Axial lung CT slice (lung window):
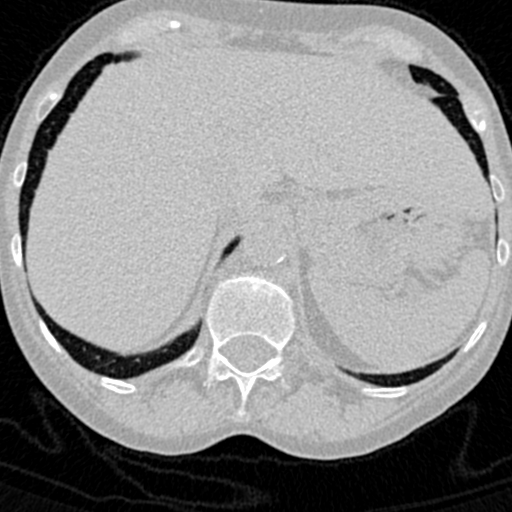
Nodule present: no